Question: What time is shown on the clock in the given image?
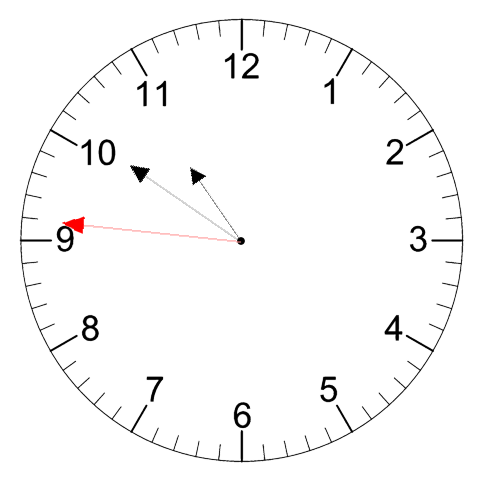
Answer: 10:50:46